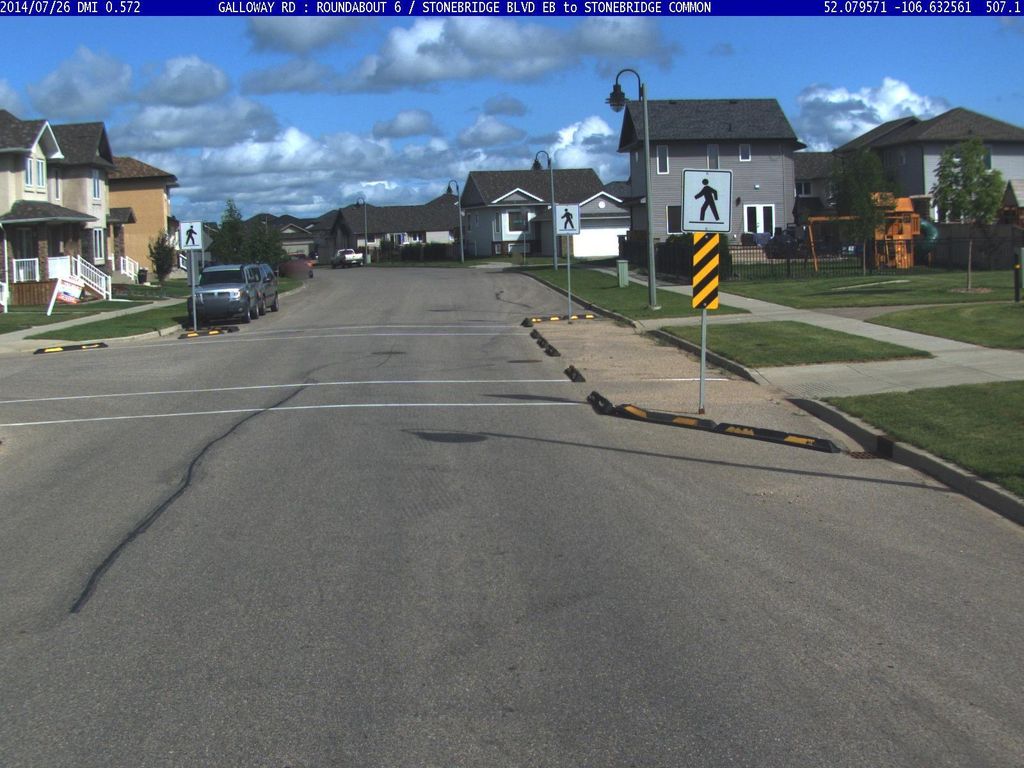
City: saskatoon